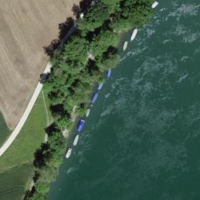
EUNIS habitat code: 15
Species observed at this site:
Lamium galeobdolon